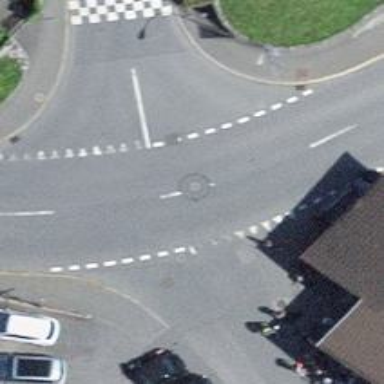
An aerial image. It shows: Road with "give way" sign.